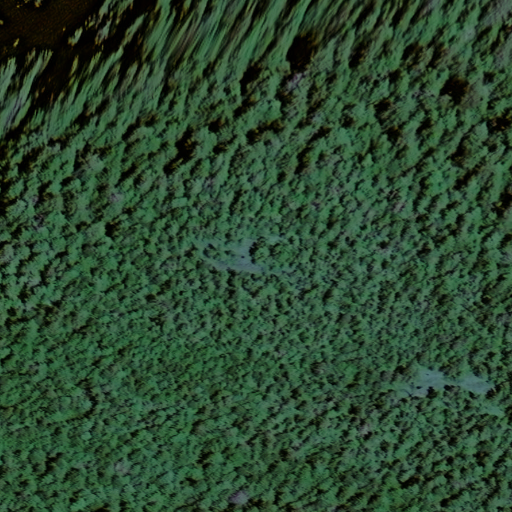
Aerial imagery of mountain in Alaska named Elephants Nose containing only unknown